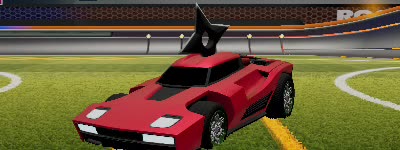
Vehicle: breakout